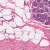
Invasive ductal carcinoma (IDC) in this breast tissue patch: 0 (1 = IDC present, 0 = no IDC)